Question: I'm trying to implement file upload using the Play Framework 2 (Java)
To do this, I've followed the following guide: <URL>
On the server-side, I always get an object of MissingFilePart in the MultipartFormData.
This is my view:
'''
@form(action = routes.ImmediateCollections.savePoliceReport, 'enctype -> "multipart/form-data") {
<fieldset>
<div class="fileupload fileupload-new">
<span class="btn btn-file">
<span class="fileupload-new">Select file</span>
<span class="fileupload-exists">Change</span>
<input type="file" name="policeReportFile" id="policeReportFile"/>
</span>
<span class="fileupload-preview"></span>
<a href="#" class="close fileupload-exists" style="float: none">x</a>
</div>
</fieldset>
@controls {
@submitbutton()
}
}
'''
This generates the following html:
'''
<form action="/immediatecollections/save-policereport" method="POST" enctype="multipart/form-data">
<fieldset>
<div class="fileupload fileupload-new">
<span class="btn btn-file">
<span class="fileupload-new">Select file</span>
<span class="fileupload-exists">Change</span>
<input type="file" name="policeReportFile" id="policeReportFile">
</span>
<span class="fileupload-preview"></span>
<a href="#" class="close fileupload-exists" style="float: none">x</a>
</div>
</fieldset>
<div class="control-group">
<div class="controls">
<input type="submit" class="btn btn-success" value="Save">
</div>
</div>
</form>
'''
(For those wondering about the spans and divs, I'm using the excellent <URL>
Note that I only have one input field. This form only serves one purpose: uploading 1 file.
This is my controller :
'''
public static Result savePoliceReport() {
Http.MultipartFormData formData = request().body().asMultipartFormData();
Http.MultipartFormData.FilePart policeReportFile = formData.getFile("policeReportFile");
if (policeReportFile != null) {
// move file to somewhere
// save metadata to database
// for simplicity's sake: return json success = true or false
ObjectNode jsonResult = Json.newObject();
jsonResult.put("success", true);
return ok(jsonResult);
} else {
ObjectNode jsonResult = Json.newObject();
jsonResult.put("success", false);
return badRequest(jsonResult);
}
}
'''
This method is defined like this in the routes file:
'''
POST /immediatecollections/save-policereport controllers.ImmediateCollections.savePoliceReport
'''
Now when I upload a file and debug on the server-side, this is what I get as request:

If I'm reading this correctly, it says the file contents are missing. What happened? Did the bytes get lost in transmission? Why didn't Play throw an exception if something failed?
I've tried this in both Chrome and Internet Explorer, with both times the same result.
What am I doing wrong? Thanks!
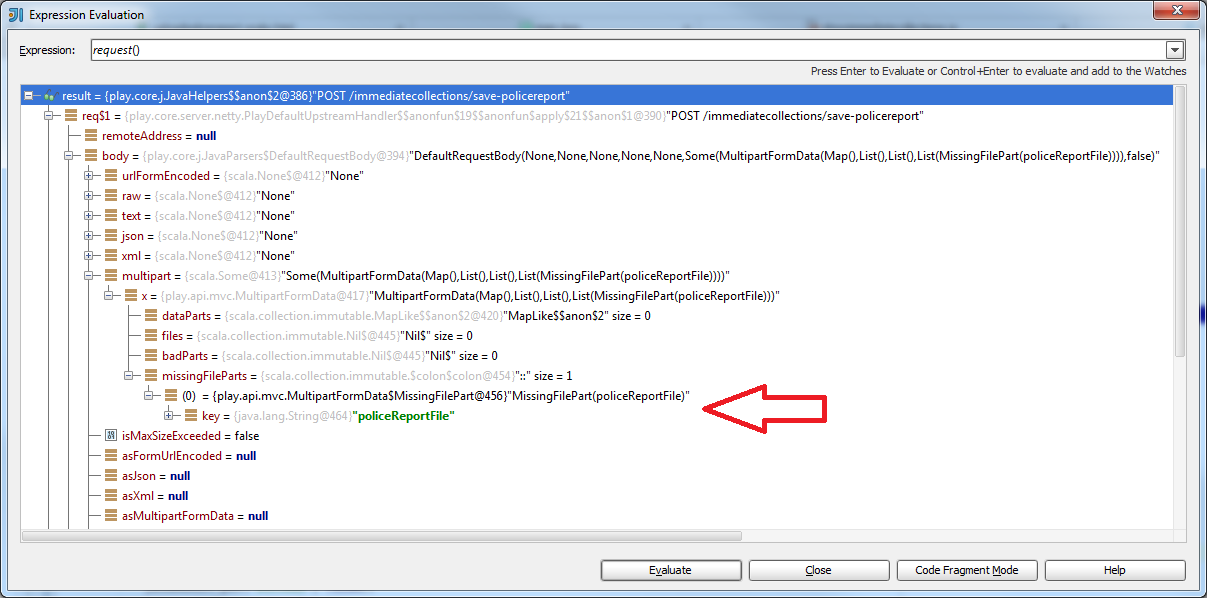
Answer: This was eventually solved on Google groups, I'll repost the answer from there:
James Roper:
> MissingFilePart is thrown when the filename field in the multipart
data is empty (the name is a bit misleading). Why a browser would be
sending an empty file name, that's an interesting question. In the
Chrome development tools Network tab, could you upload a small (only a
few bytes) file, and then have a look in the request body? Could you
post the request body here? It should look something like this:--AaB03x content-disposition: form-data; name="pics"; filename="file1.txt" Content-Type: text/plainThis is the content of the uploaded file
--AaB03x--Another issue here is that while the HTML spec encourages clients to
make a best effort to submit a filename parameter, it is not mandatory
field, so Play shouldn't be failing if it's not there.
My Response:
> You are correct, the filename was missing. It turns out that Jasny's
javascript somehow broke the input element. I simply replaced it with
a basic element without the fancy markup due to a lack of
time, maybe I'll get back to this later. If anyone figures out a
solution I'll be happy to hear it, but for now I'll leave it as it is.Thanks for your reply James, it would have taken me considerably
longer to find that error. :-)